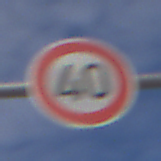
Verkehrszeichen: Geschwindigkeit40
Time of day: Midday
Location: Outdoor (Nature)
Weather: PartlyCloudy
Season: NotSpecified
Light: Natural